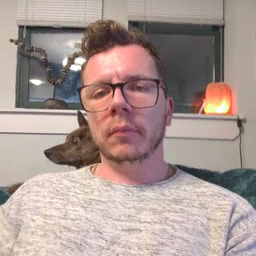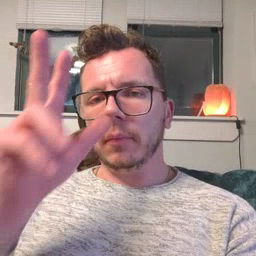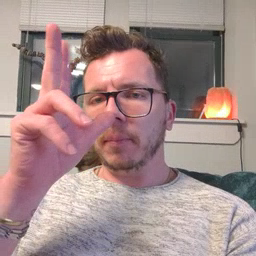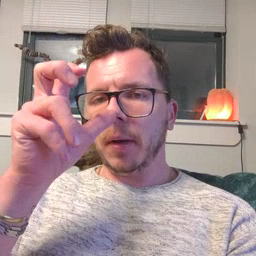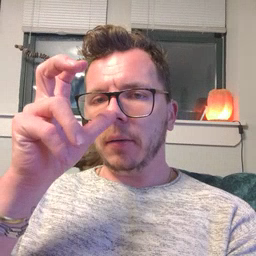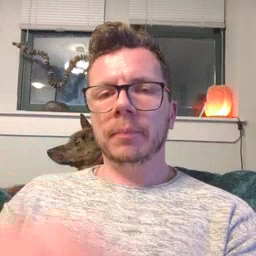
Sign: bug